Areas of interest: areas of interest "Dream Maze East Area"
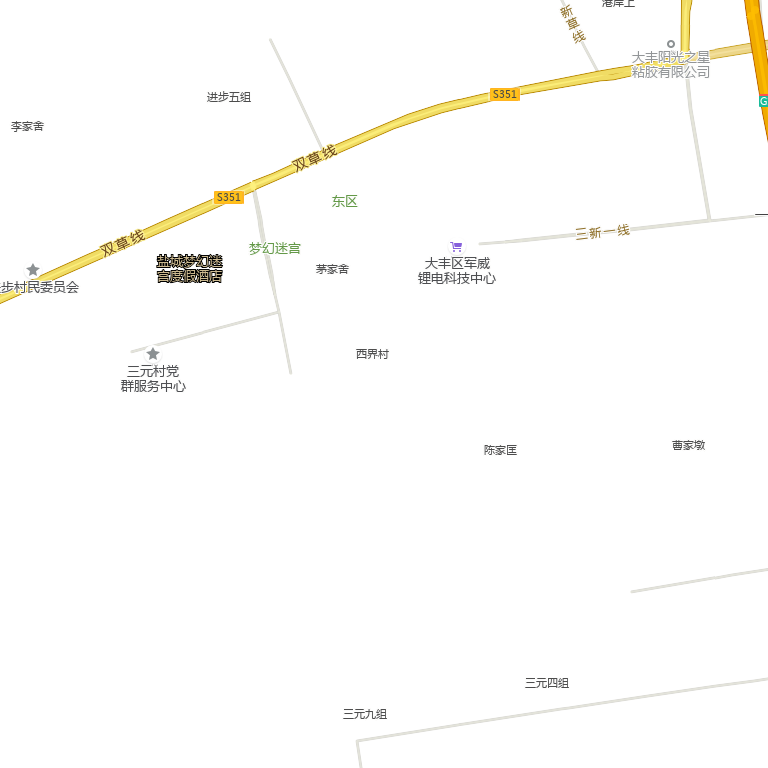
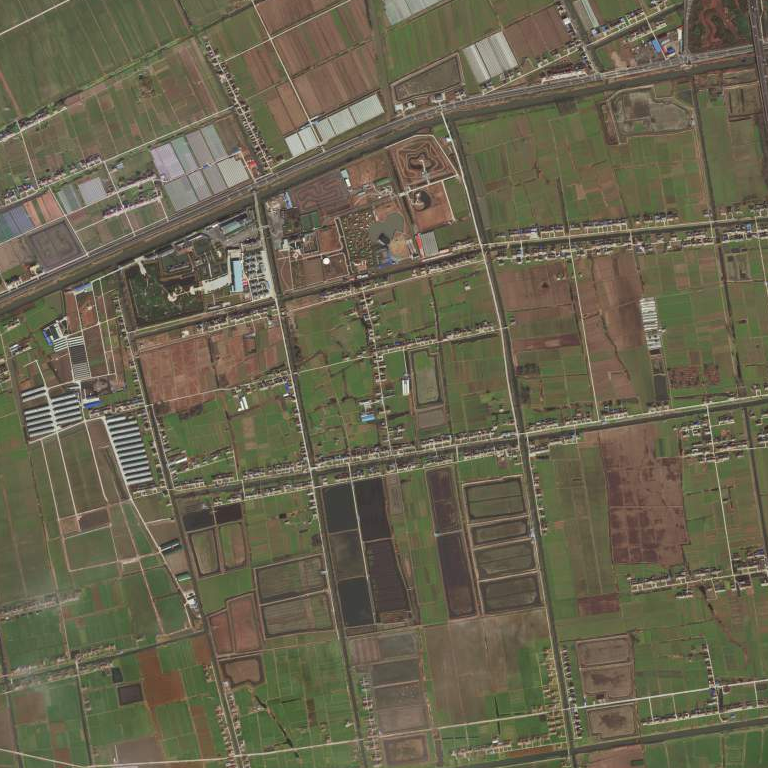